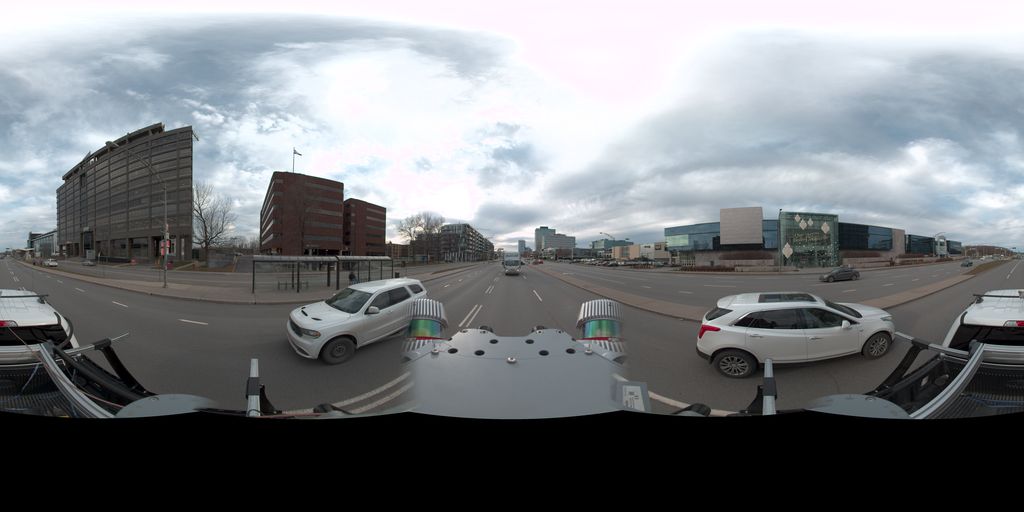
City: quebec_city